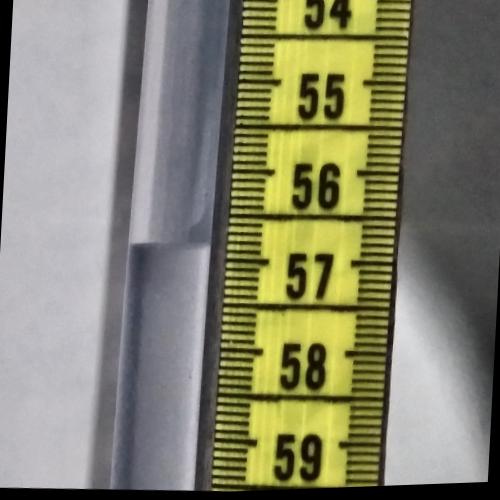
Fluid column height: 56.8 cm